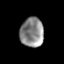
Tissue: prostate
Cell type: T cells
Senescence score: 0.2739
Nuclear area (px): 679
Mean DAPI intensity: 136.797